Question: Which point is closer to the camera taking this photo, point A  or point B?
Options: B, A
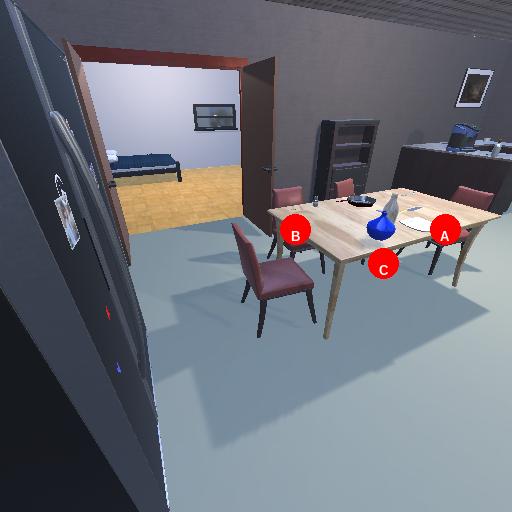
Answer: B